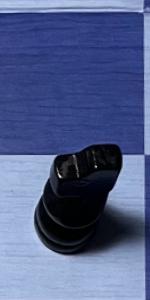
Label: Knight_Black